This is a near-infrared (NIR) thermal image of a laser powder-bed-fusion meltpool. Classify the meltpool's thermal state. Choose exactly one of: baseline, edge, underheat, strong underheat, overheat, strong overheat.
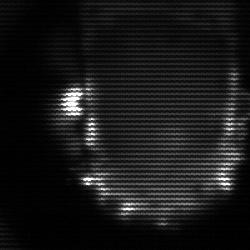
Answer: baseline